Field crop: maize
Growth stage: 2
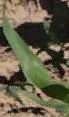
Species: maize